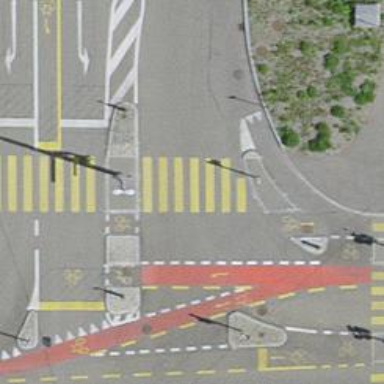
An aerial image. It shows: Crossing with traffic signals.